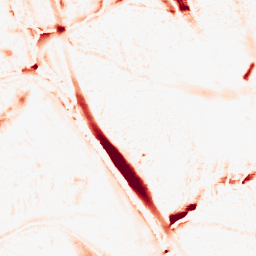
Category: morphological
Decomposition family: morphological_ellipse
Decomposition parameters: operation: opening
width: 20
height: 30
Upsampling method: linear_exact
Upsampling parameters: scale: 8
Upsampling scale: 8